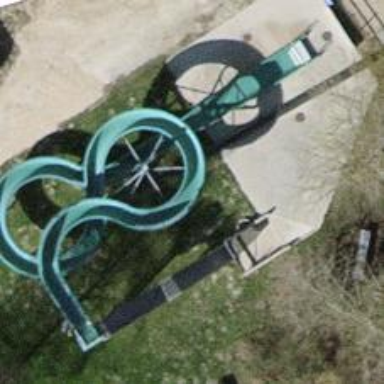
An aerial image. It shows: Water slide attraction.